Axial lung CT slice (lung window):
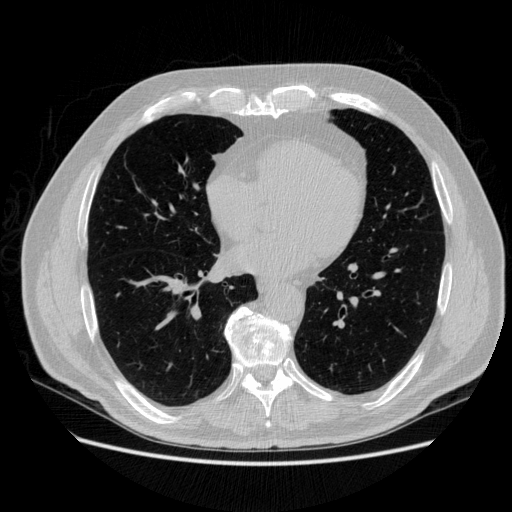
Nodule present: no